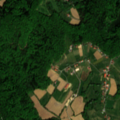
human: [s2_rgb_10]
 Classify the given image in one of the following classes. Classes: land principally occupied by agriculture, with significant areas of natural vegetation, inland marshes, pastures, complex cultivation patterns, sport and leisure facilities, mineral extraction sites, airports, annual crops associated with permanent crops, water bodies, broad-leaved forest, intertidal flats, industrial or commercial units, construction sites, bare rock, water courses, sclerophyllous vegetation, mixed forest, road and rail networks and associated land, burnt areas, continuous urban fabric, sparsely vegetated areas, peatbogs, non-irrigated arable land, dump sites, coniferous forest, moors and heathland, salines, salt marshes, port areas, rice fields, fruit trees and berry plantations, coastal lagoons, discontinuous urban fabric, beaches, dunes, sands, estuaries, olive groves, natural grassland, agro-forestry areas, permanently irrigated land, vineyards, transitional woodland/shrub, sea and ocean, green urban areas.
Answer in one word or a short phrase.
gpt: non-irrigated arable land, pastures, complex cultivation patterns, broad-leaved forest, mixed forest